Question: While programming the server side socket python script I am getting socket error number 3 and my server's bind method is not executed. here is my code. Is there any error in this code?
When I execute this program, it shows following error:
Bind failed. -3 Message Temporary failure in name resolution.
I am using linux centOS 6.5
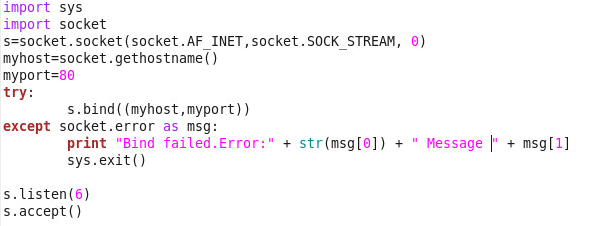
Answer: try changing
'''
myhost=socket.gethostname();
'''
to
'''
myhost="127.0.0.1";
'''
Or simply modify the file under "/etc/hosts" and give a hostname with related IP.
such as following.
'''
127.0.0.1 localhost
192.168.0.5 youranotherserver1
192.168.0.30 youranotherserver2
'''